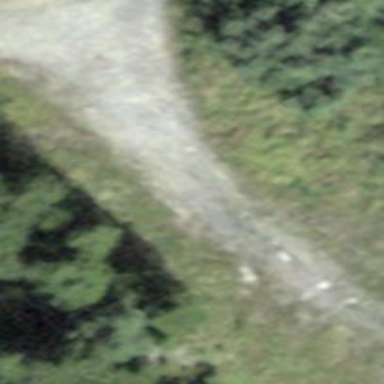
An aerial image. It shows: Gravel track with grade2 quality.